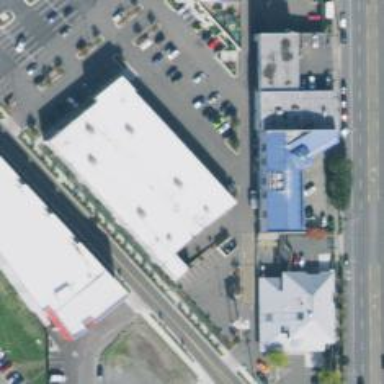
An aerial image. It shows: Building.